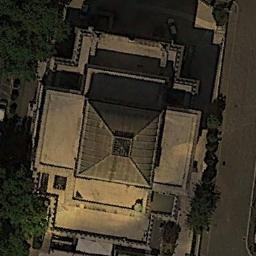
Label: church